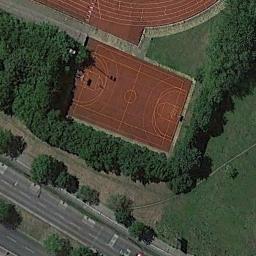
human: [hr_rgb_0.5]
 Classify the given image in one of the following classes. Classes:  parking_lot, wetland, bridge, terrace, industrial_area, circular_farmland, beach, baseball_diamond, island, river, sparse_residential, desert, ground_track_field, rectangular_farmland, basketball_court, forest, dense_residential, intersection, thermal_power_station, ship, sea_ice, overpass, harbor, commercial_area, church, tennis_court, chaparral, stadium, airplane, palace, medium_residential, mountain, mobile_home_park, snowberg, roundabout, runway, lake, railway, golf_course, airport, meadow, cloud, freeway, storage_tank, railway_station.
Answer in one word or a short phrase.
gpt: basketball_court